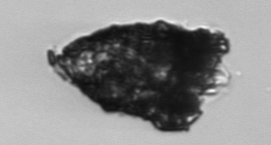
Label: Stenosemella_pacifica